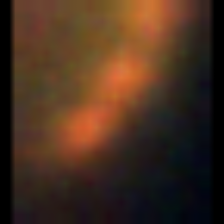
Taxon: Diatom_aggregate
Group: Diatoms